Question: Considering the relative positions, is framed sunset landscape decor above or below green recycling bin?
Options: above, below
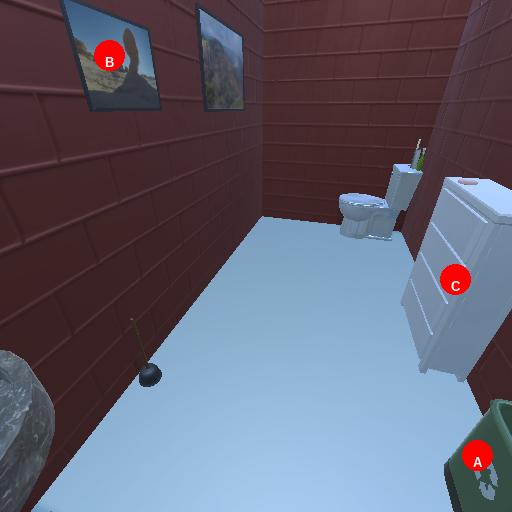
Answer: above